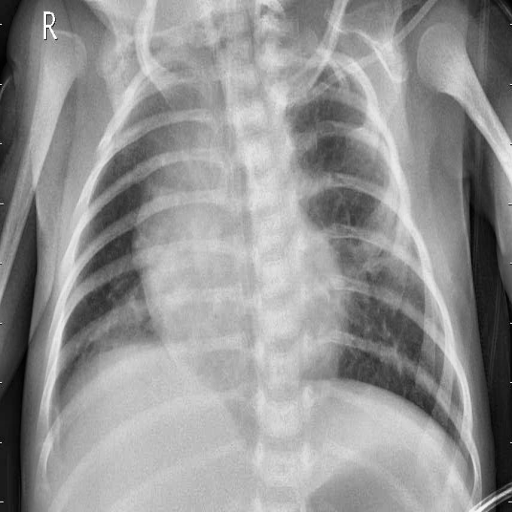
Finding: PNEUMONIA